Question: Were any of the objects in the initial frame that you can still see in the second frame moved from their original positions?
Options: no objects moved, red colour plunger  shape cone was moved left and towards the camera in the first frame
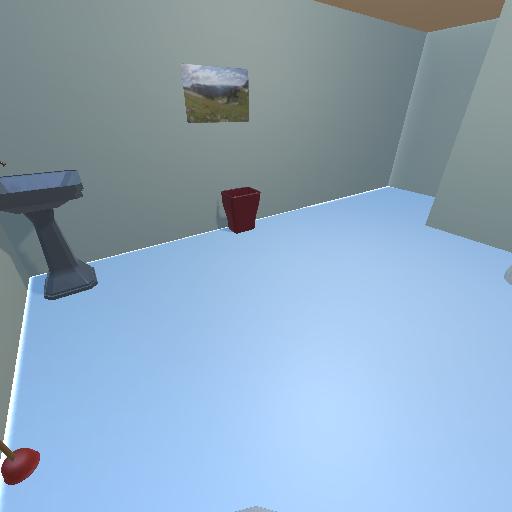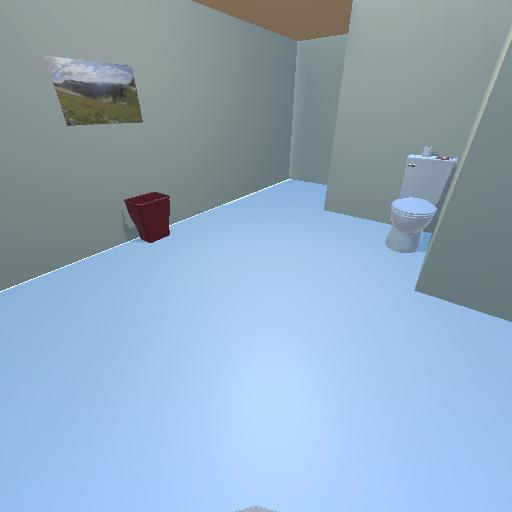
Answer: no objects moved